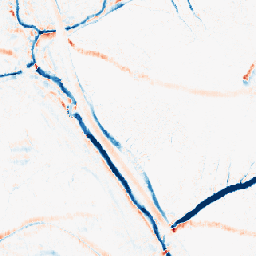
Category: morphological
Decomposition family: morphological_ellipse
Decomposition parameters: operation: average
width: 10
height: 5
Upsampling method: area
Upsampling parameters: scale: 8
Upsampling scale: 8